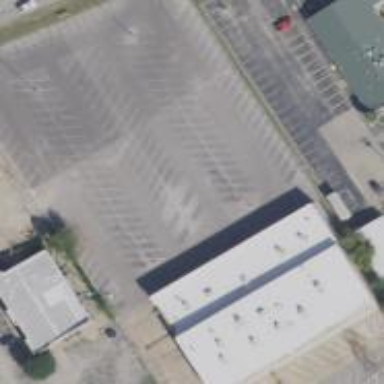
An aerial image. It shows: Parking space is available.